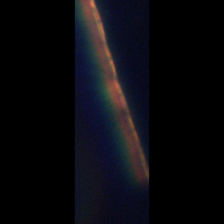
Taxon: Psuedo-nitzschia
Group: Diatoms